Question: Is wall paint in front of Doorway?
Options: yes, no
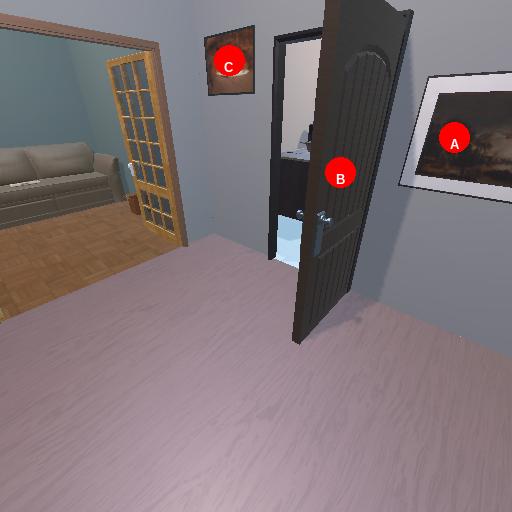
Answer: yes